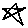
Label: star